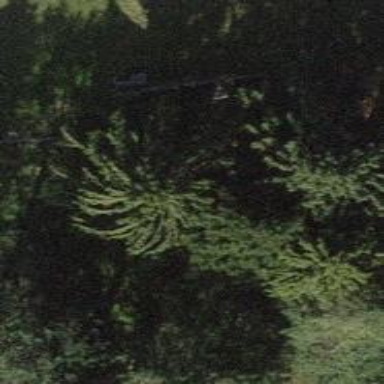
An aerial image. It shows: Urban tree with needle-leaved evergreen foliage.